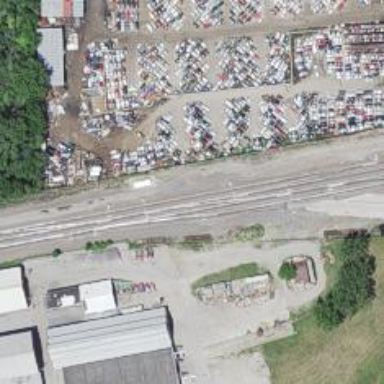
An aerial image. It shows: Railway junction.